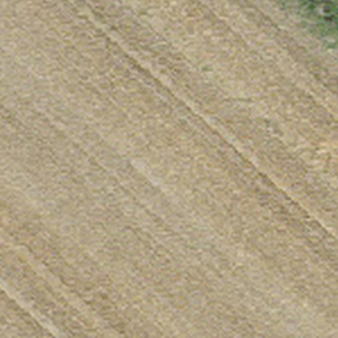
Label: other